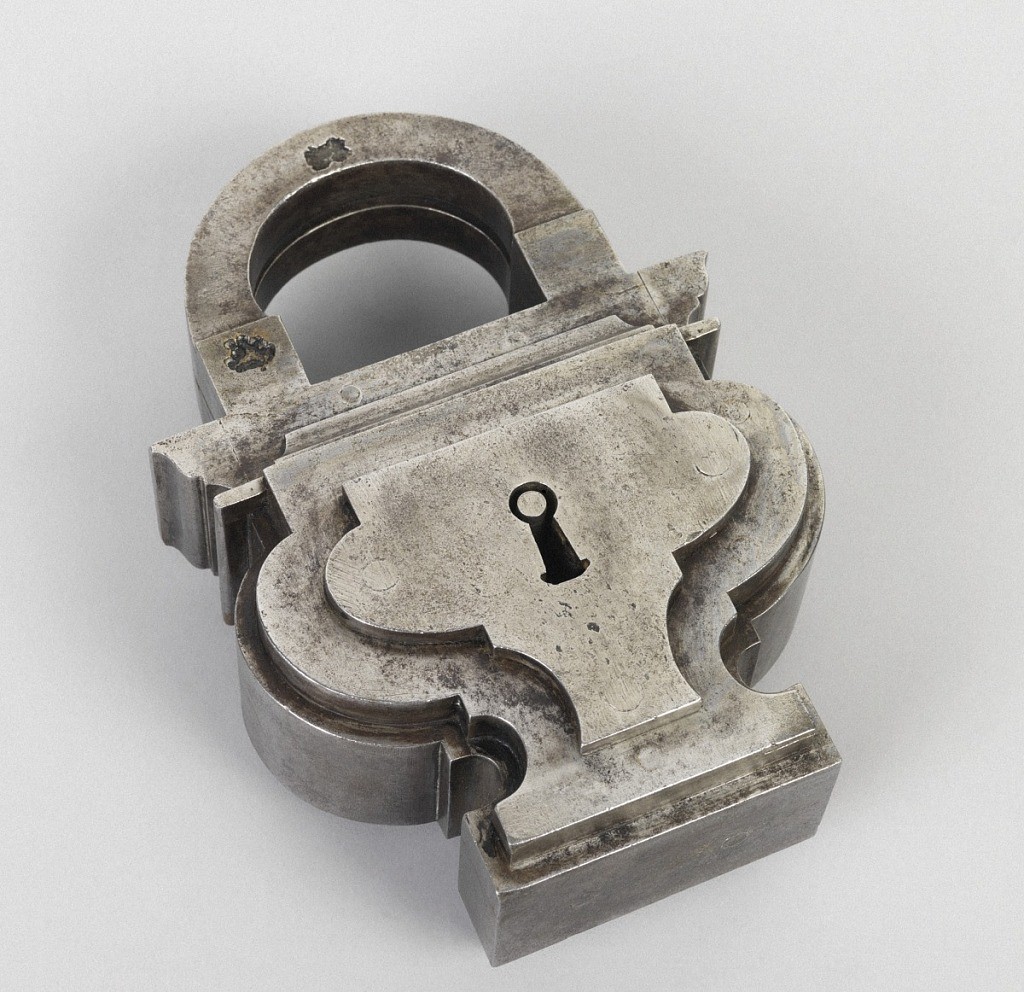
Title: Padlock and key
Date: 17th century
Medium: Steel
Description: (a) Padlock in the shape of a footed urn with stepped levels, and arced shackle, with two unidentifiable marks.